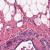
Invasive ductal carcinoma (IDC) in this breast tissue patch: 0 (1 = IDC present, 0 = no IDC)